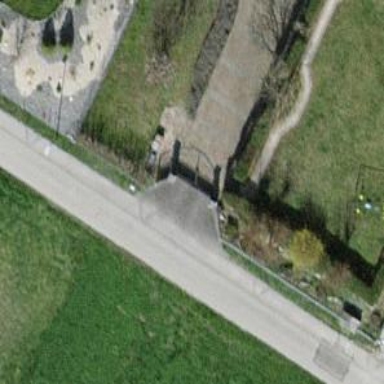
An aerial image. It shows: Service road with paving stones.